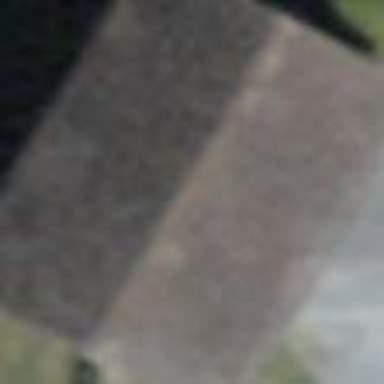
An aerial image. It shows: Shed.